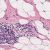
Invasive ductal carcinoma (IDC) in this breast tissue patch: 0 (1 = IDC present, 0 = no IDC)